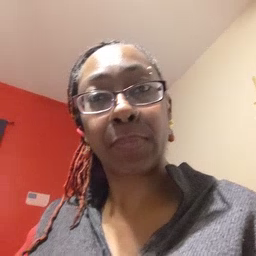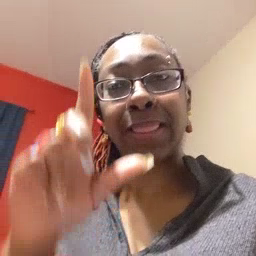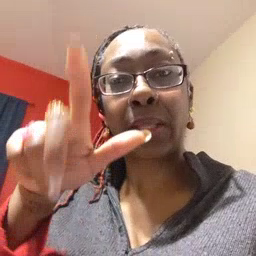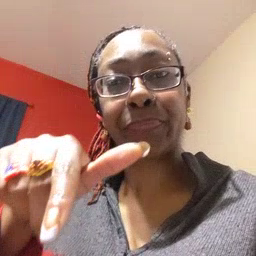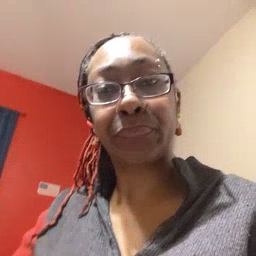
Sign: later